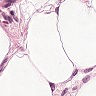
Metastatic tissue present: no